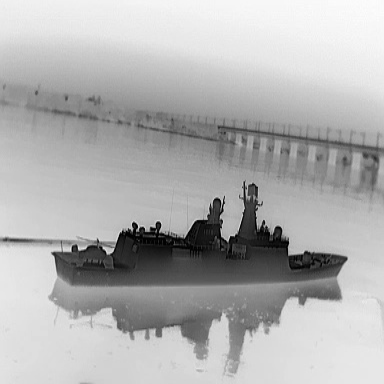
There is a warship in the infrared image.